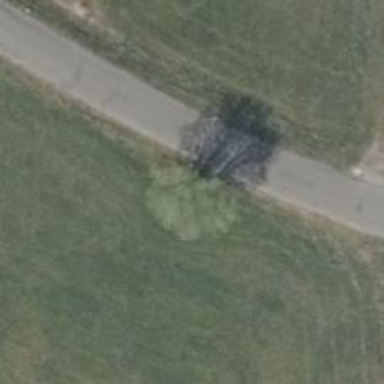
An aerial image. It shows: Deciduous tree with broadleaved leaves.